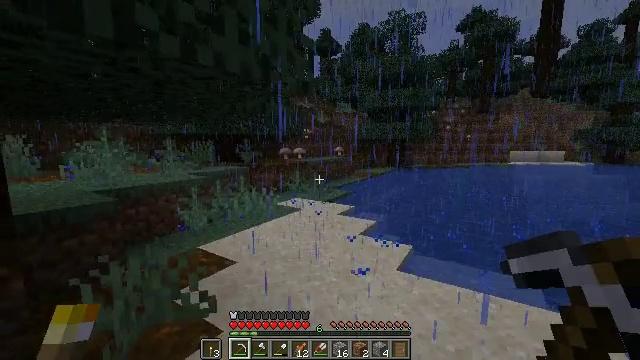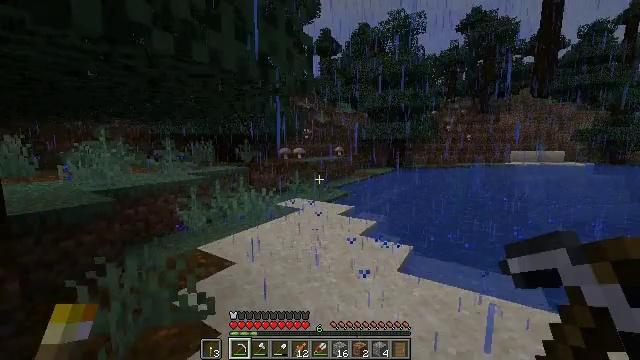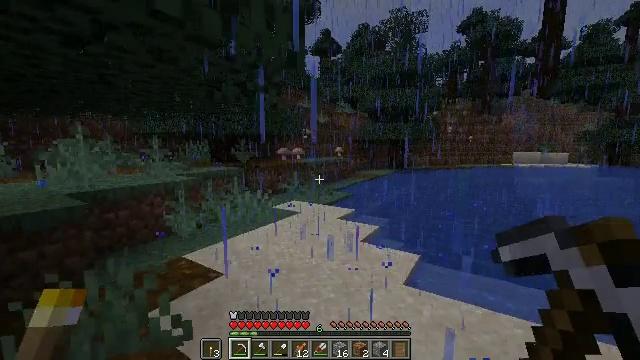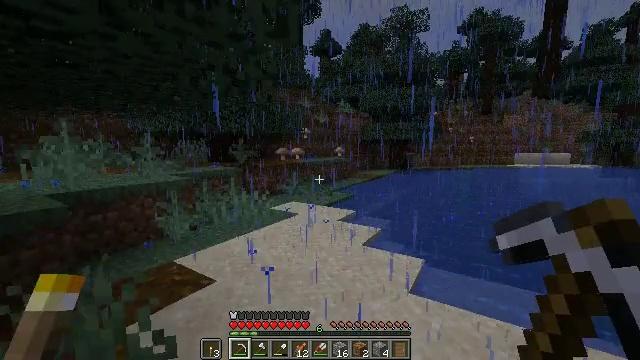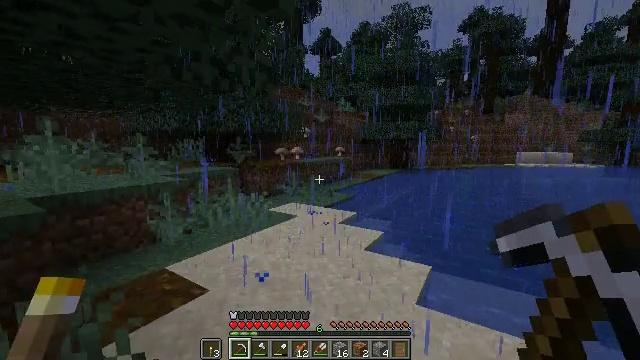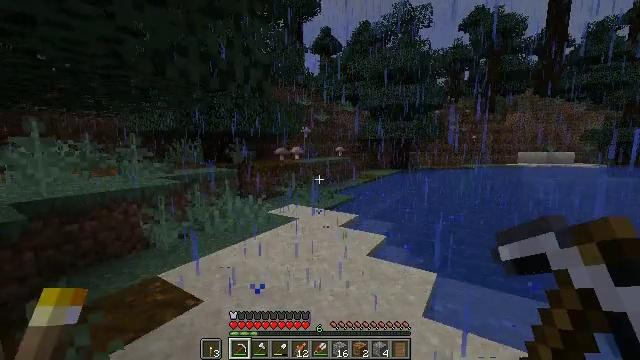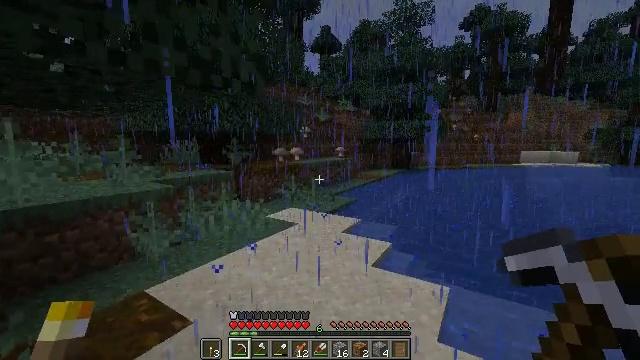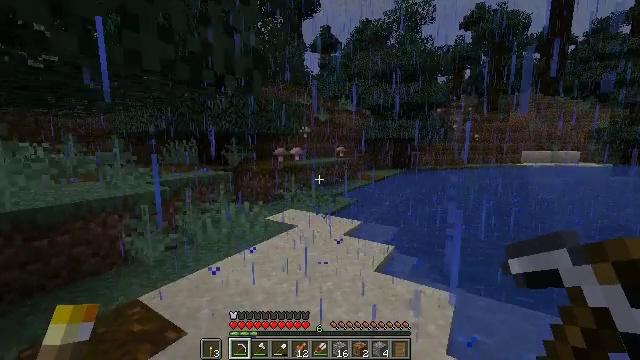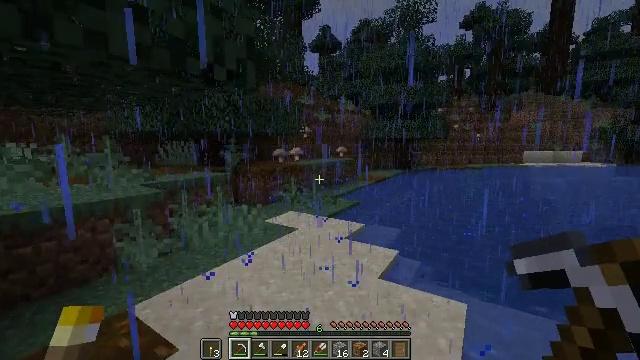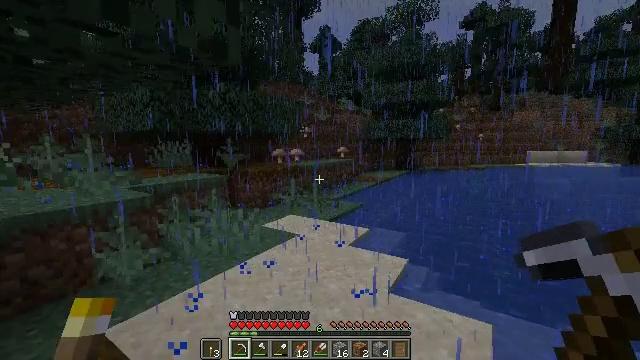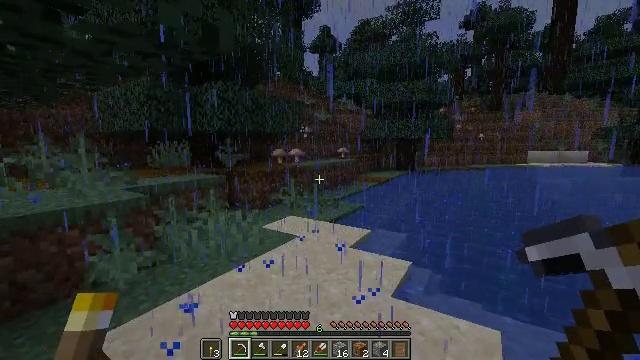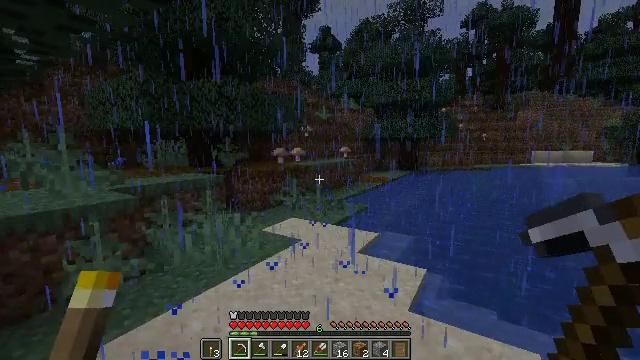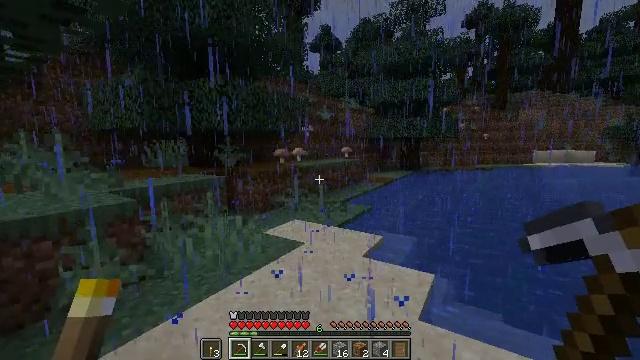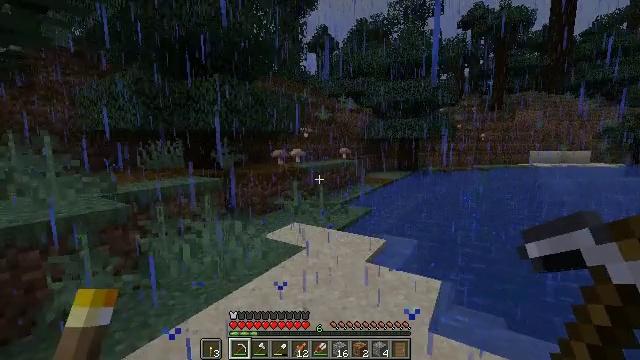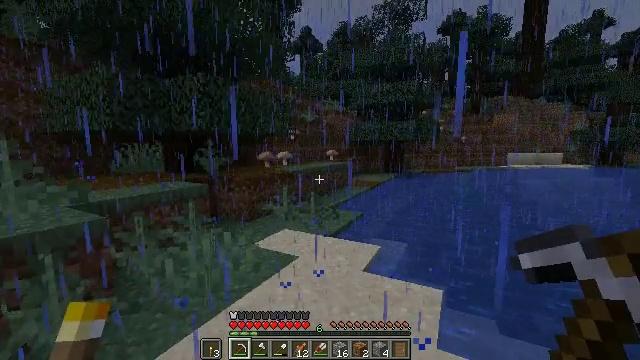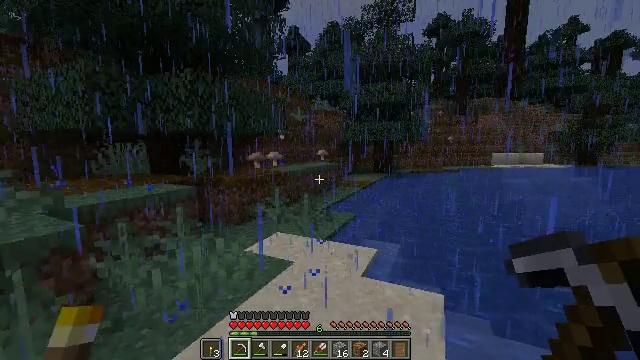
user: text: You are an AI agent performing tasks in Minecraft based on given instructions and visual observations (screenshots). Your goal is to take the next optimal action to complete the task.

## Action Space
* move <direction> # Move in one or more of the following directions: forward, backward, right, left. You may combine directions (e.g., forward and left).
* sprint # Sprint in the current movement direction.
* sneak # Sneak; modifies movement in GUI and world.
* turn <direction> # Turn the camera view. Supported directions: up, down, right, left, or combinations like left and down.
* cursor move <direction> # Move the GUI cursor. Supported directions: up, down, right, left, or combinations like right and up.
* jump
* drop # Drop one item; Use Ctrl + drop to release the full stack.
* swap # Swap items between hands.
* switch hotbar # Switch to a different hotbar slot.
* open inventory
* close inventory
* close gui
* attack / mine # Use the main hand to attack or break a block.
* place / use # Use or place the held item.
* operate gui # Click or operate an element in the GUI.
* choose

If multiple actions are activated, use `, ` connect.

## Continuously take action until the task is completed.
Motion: motion action
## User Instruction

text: Break the sugar cane.
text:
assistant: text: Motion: move forward
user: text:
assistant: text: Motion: move forward
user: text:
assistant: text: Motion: move forward
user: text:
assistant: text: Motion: move forward
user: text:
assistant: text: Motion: move forward
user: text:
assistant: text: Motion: move forward
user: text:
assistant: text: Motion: move forward
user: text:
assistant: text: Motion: move forward
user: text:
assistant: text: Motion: move forward
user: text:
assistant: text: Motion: move forward
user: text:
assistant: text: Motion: move forward and move left
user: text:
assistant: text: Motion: move forward and move left
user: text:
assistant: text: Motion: move forward and move left
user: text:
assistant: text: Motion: move forward and move left, turn right
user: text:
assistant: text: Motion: move forward and move left, turn right
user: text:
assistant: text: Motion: move forward and move left, turn right
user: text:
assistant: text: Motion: move forward and move left
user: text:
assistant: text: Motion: move forward and move left
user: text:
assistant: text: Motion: move forward and move left
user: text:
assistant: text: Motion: move forward and move left
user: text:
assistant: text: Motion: move forward and move left
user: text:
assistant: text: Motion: move forward and move left
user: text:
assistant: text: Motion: move forward
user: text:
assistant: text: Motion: move forward, turn right
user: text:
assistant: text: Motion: move forward, turn right
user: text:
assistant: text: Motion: move forward, turn right
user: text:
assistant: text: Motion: move forward
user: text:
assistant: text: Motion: move forward
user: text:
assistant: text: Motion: move forward
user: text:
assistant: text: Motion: move forward